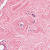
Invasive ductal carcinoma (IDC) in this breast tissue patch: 0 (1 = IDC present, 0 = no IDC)